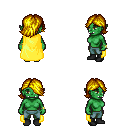
a pixel art fantasy rpg character, female body template, orc, green skin, yellow cape, teal pants, blonde swoop hairstyle, bracelets, black shoes, four views (front, back, left, right), 2x2 character sprite sheet, small pixel art, hard edges, no anti-aliasing